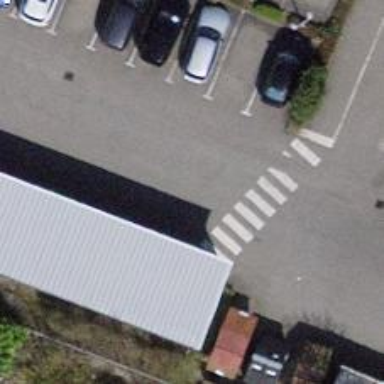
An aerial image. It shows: Paved parking aisle in service road.